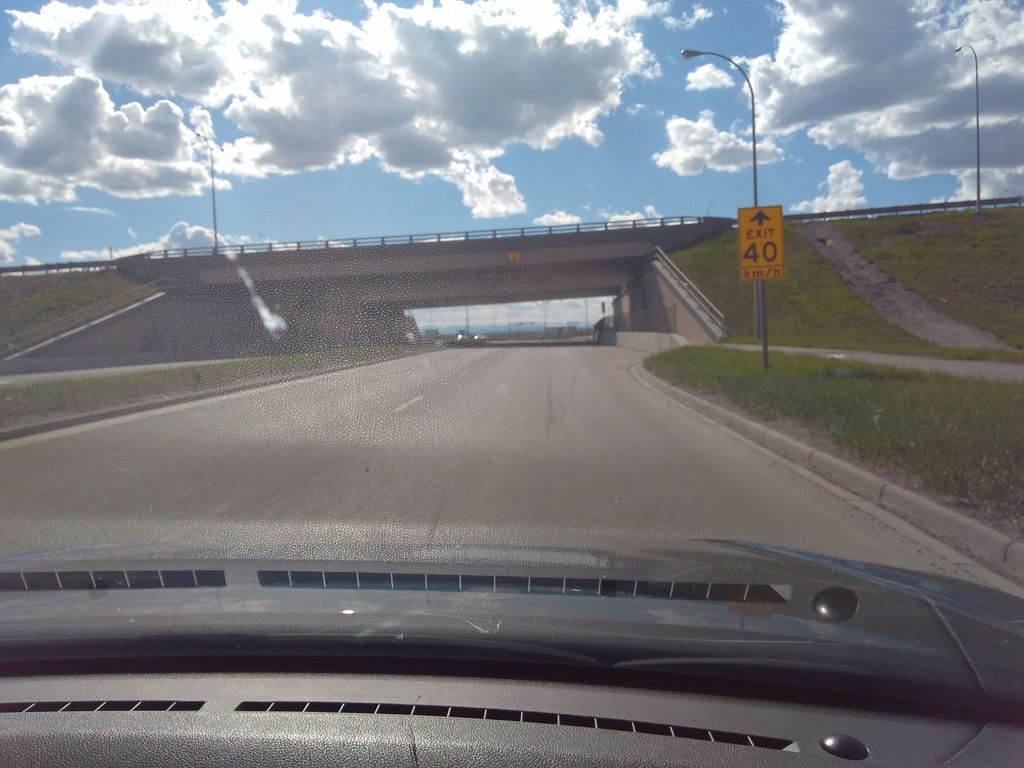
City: calgary